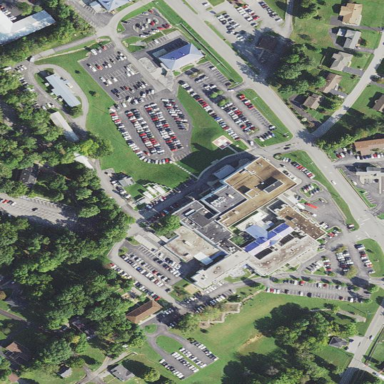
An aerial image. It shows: Healthcare facility identified as hospital.